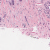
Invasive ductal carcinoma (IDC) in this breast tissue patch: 1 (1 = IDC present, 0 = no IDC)